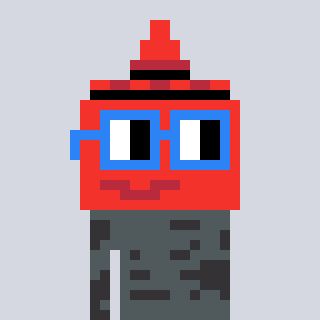
a pixel art character with square blue glasses, a ketchup-shaped head and a grayscale-colored body on a cool background